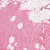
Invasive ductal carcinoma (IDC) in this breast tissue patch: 0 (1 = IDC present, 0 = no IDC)